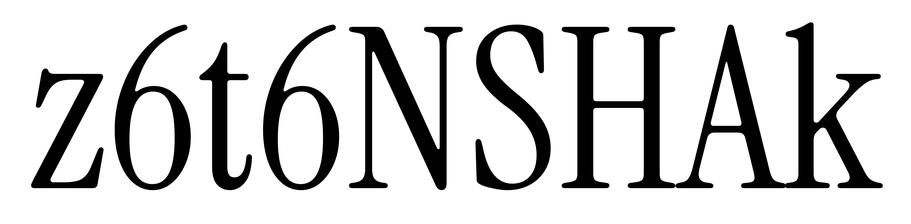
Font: InstrumentSerif-Regular